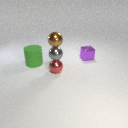
small brown metal sphere above small gray metal sphere